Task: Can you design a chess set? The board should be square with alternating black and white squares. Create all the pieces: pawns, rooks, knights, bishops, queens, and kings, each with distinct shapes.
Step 328:
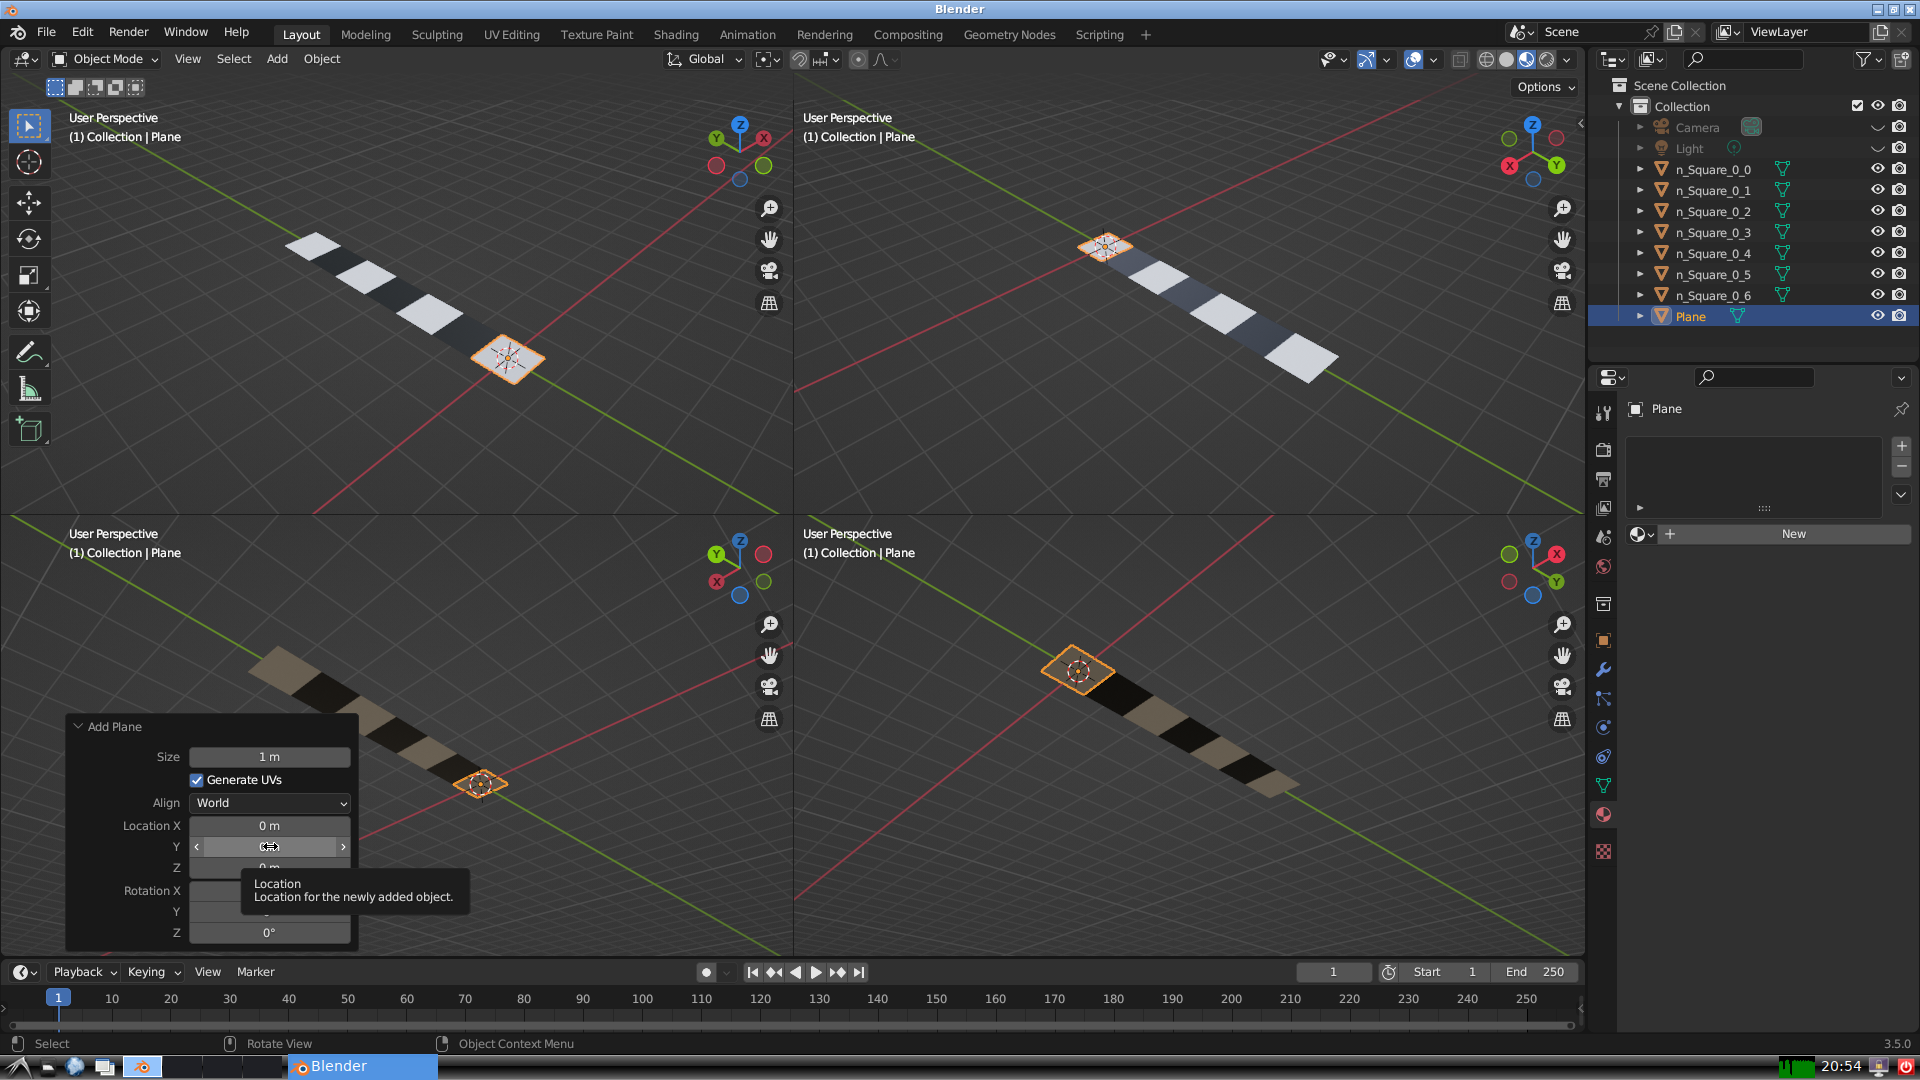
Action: click: no